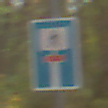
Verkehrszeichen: SackgasseFussgaengerDurchlaessig
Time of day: Midday
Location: Outdoor (Nature)
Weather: Overcast
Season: NotSpecified
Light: Natural